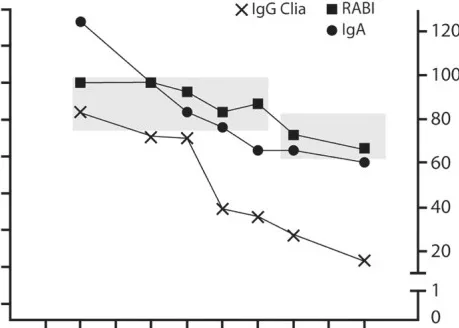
Antibody and neutralizing kinetics. RABI titer , compared with anti-S + anti-N IgG.
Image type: pathology (giemsa)